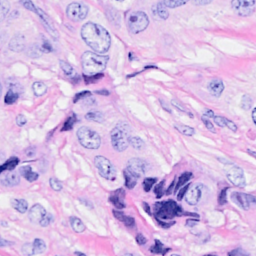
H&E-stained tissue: Breast